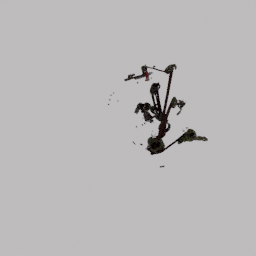
Label: people